Question: I am currently using this calendar extender in my ASPX page,
Currently, when I open the extender, it is displayed as shown below.

I would like to change the layout so that once the calender extender is opened, the first date on the right hand side will always be Monday (instead of Sunday), I have searched endlessly for how to do this and I have had no luck at all.
I am using VB with the page also.
If someone could give me some advice it would be much appreciated, thank you in advance.
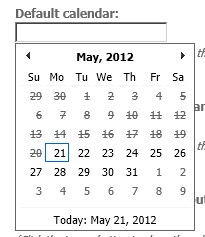
Answer: You can use 'FirstDayOfWeek' property
'''
<asp:Calendar id="calendar1" runat="server"
FirstDayOfWeek="Monday"/>
'''
Further reading <URL>